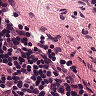
Metastatic tissue present: no